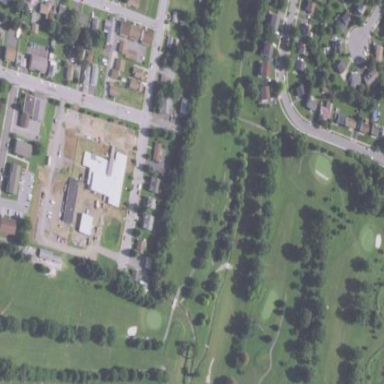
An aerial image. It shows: Golf course surrounded by greenery.